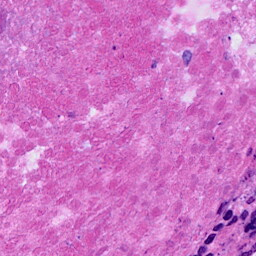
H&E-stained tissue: Breast